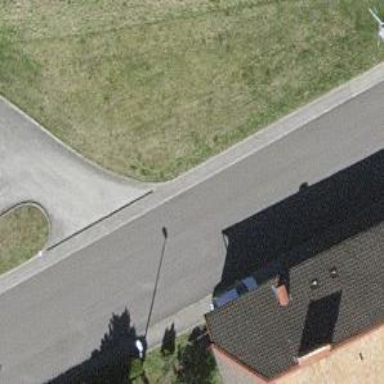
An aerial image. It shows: Secondary road with asphalt surface.